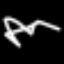
Label: squiggle